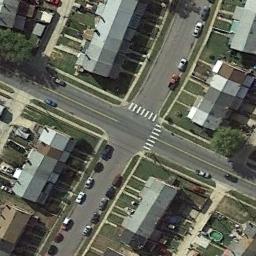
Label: intersection